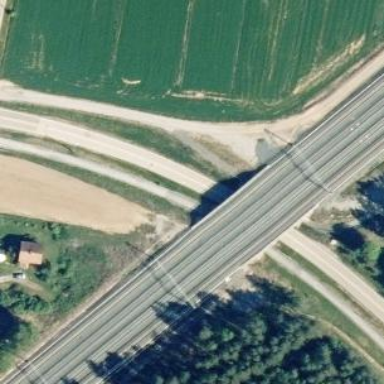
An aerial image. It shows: Railway track with electrified contact lines. This is siding track.